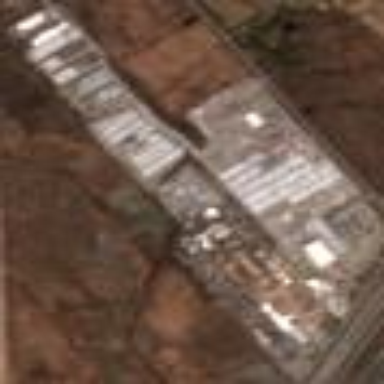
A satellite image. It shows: Industrial area designated as vehicle depot.